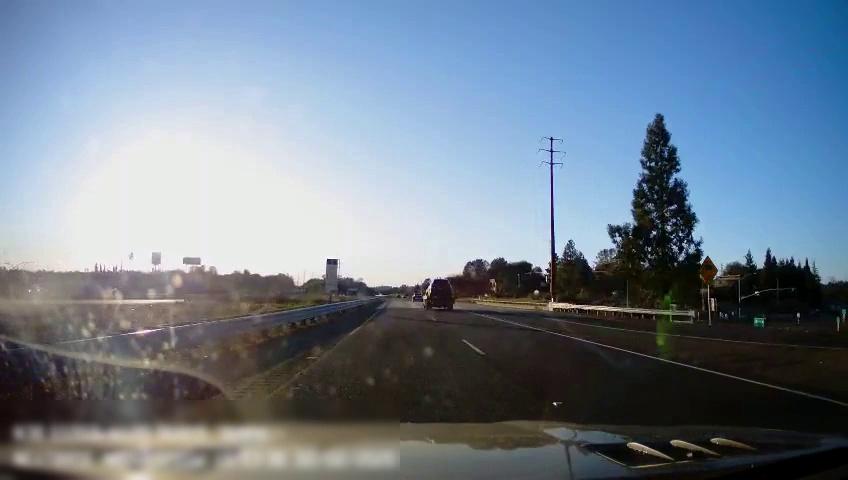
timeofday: Day
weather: Sunny
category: Drivable Space
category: Drivable Space
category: Vehicles | Car
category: Vehicles | Truck
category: Lanes | Current Lane
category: Lanes | Current Lane
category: Lanes | Alternate Lane
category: Lanes | Alternate Lane
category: Traffic | Signs
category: Traffic | Signs